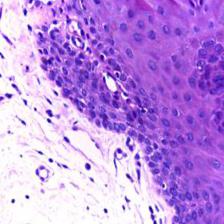
Diagnosis: Normal